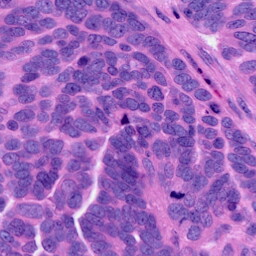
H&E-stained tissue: Ovarian